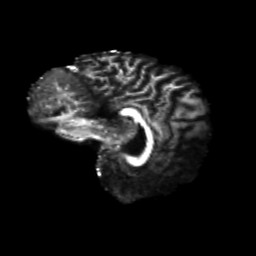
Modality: FA
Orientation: sagittal
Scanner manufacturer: siemens
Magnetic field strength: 3 T
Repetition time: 4.16 s
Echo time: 0.0806 s